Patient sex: F
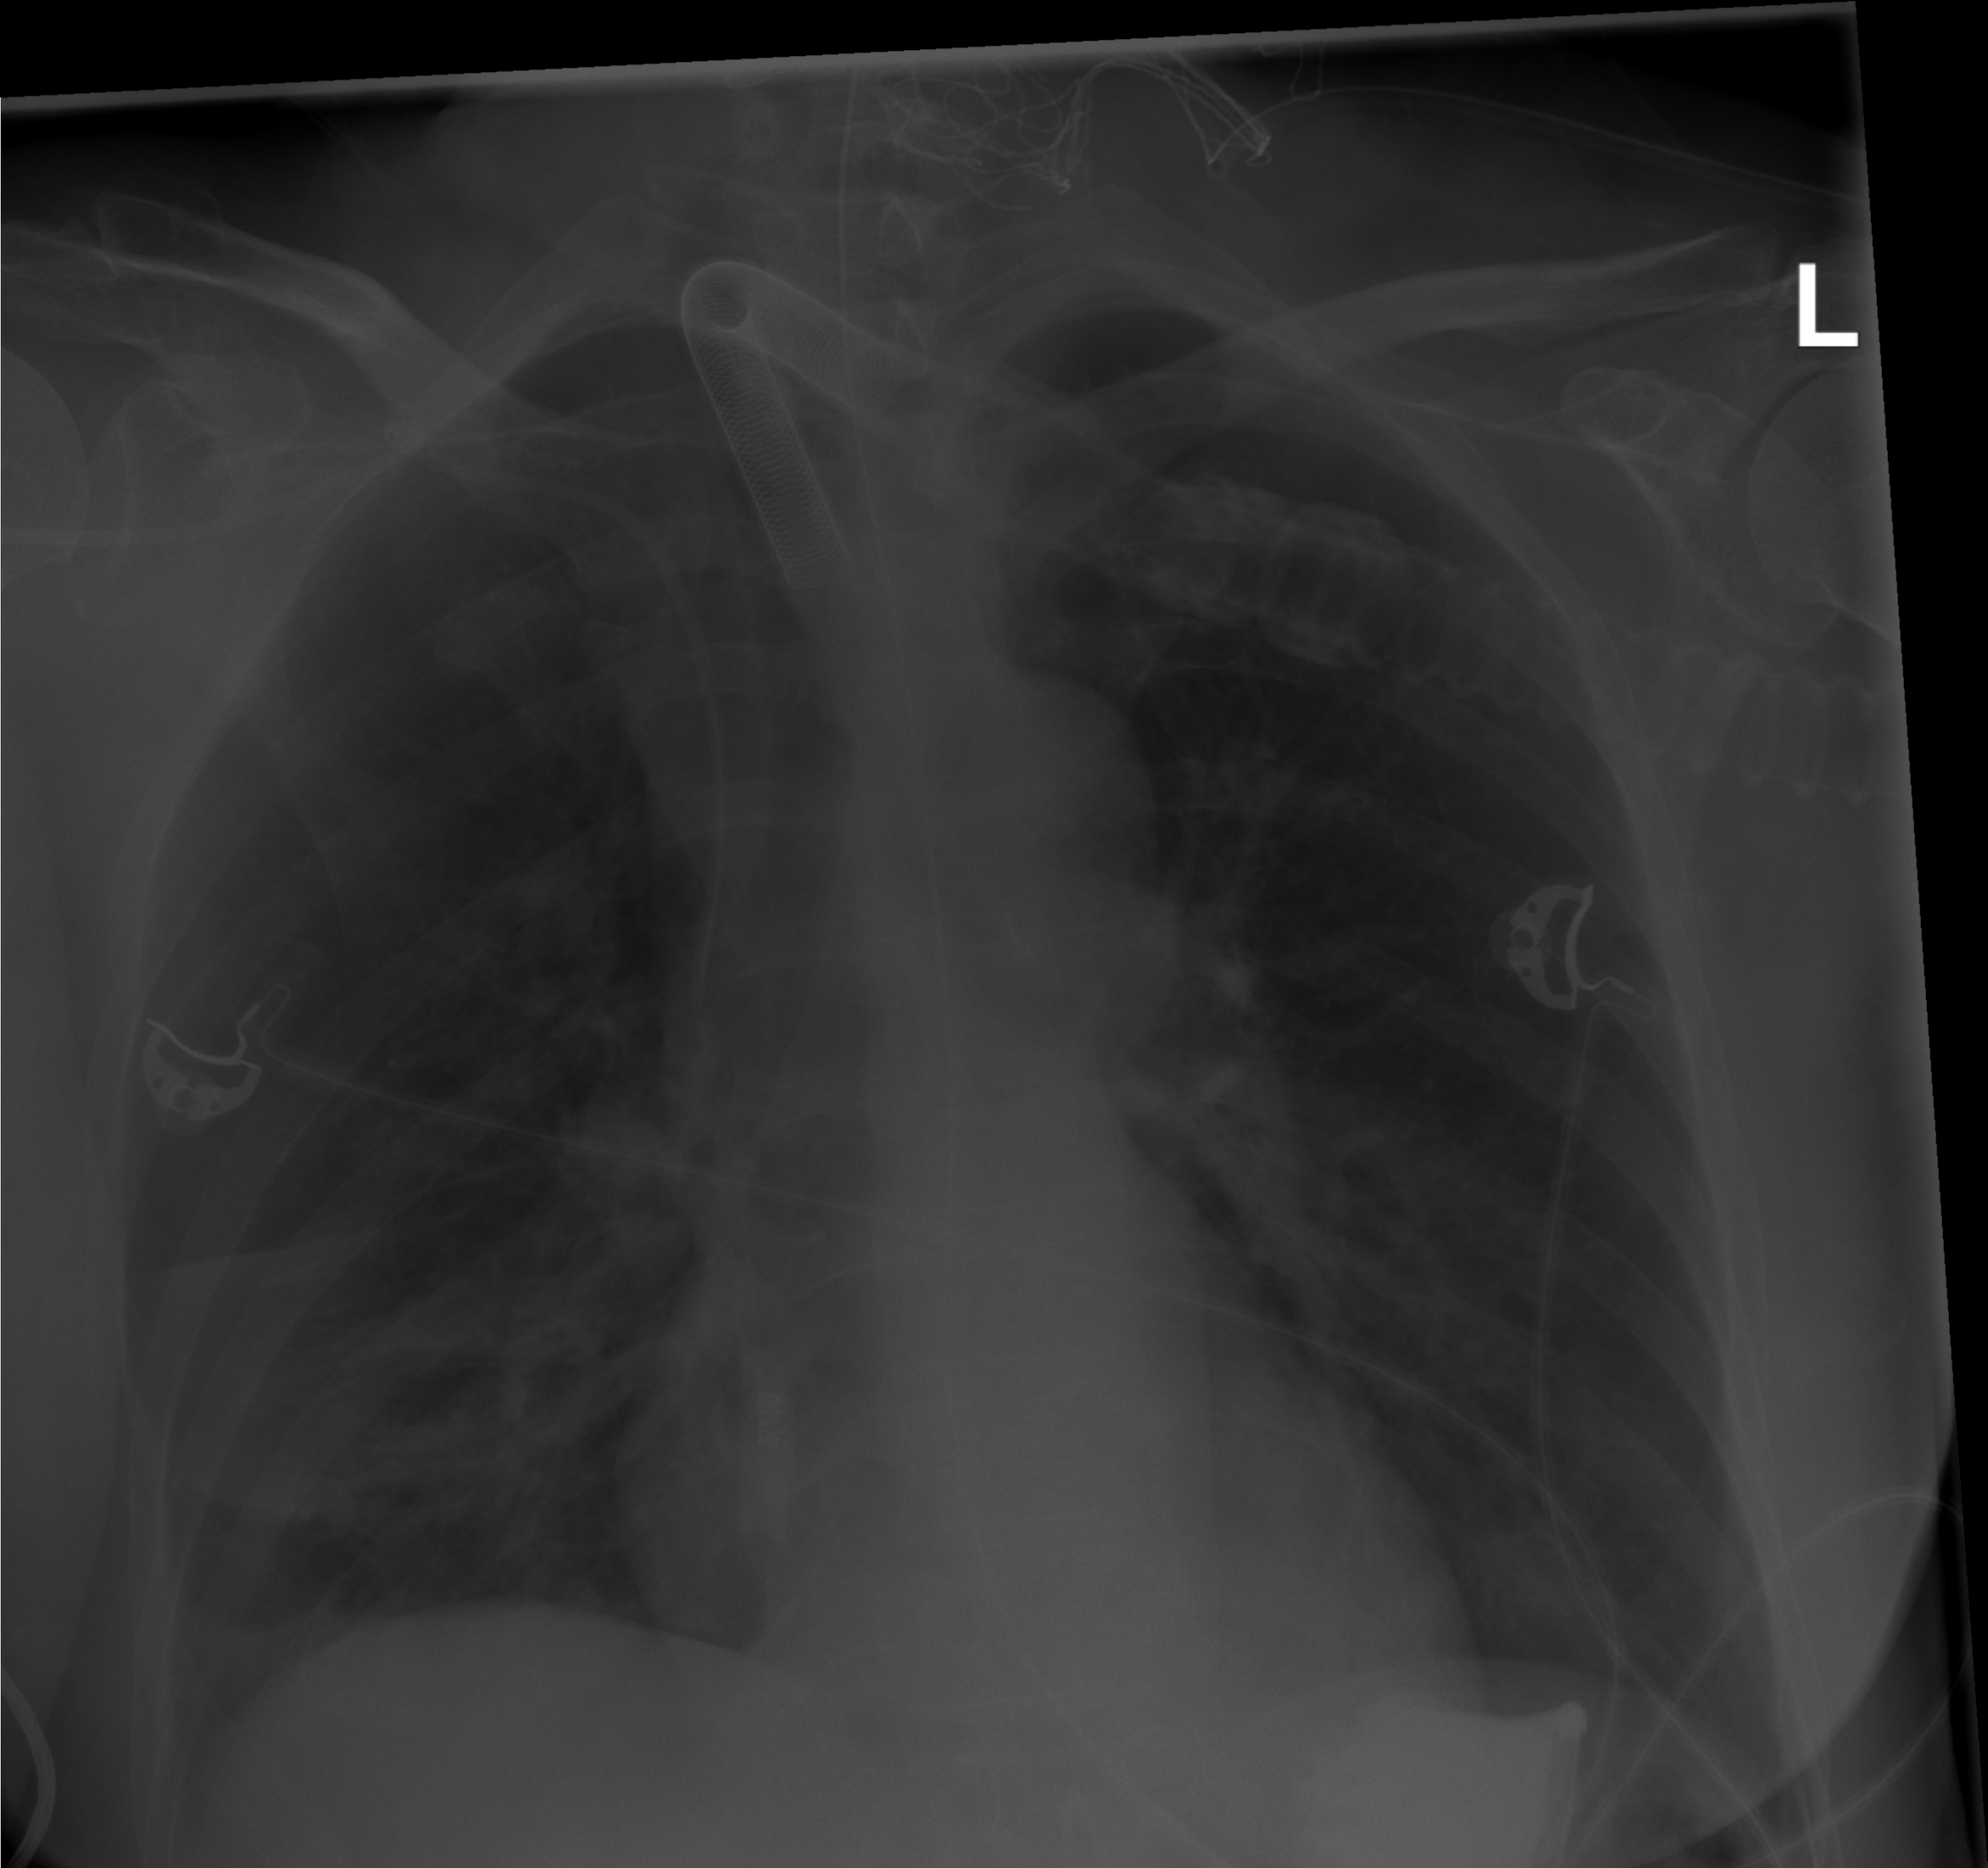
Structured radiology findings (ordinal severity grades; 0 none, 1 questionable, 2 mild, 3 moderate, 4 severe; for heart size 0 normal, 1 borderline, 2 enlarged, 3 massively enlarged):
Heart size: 0
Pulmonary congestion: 0
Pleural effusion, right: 1
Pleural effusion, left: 0
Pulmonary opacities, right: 2
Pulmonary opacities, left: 0
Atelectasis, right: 1
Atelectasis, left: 0